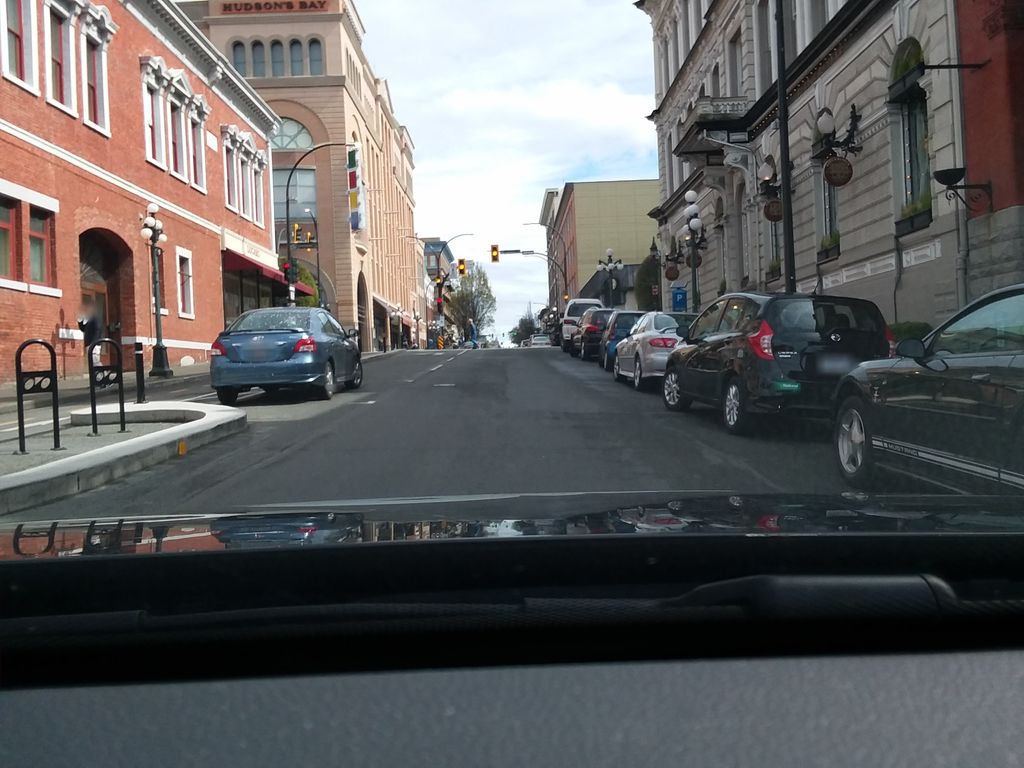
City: victoria